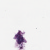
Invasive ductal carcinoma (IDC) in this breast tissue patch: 0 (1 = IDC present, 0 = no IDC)